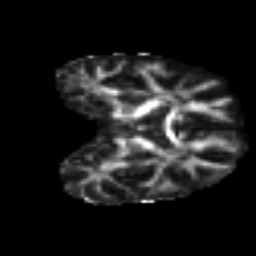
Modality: FA
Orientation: coronal
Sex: female
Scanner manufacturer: ge
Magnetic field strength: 3 T
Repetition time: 7 s
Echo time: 0.08 s